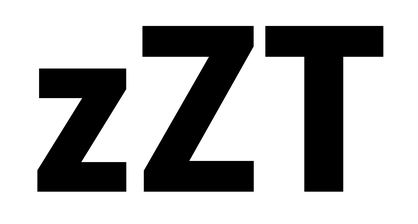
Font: Roboto_Condensed_Black